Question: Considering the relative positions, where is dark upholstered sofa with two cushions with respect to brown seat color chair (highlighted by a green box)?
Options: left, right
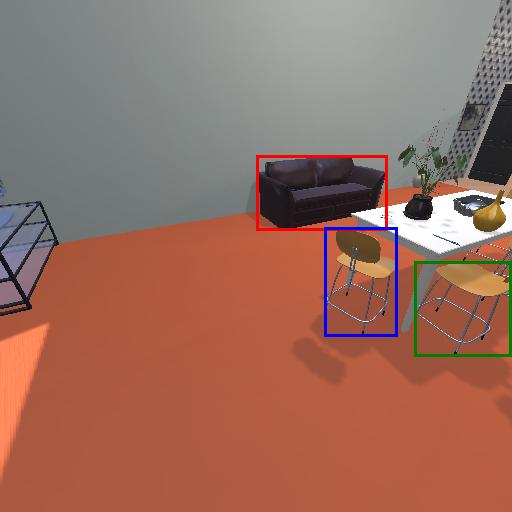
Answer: left